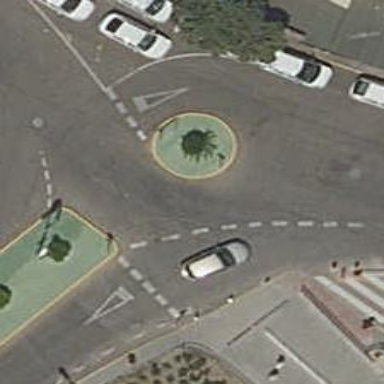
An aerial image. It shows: Asphalt road with roundabout junction designed for service vehicles.